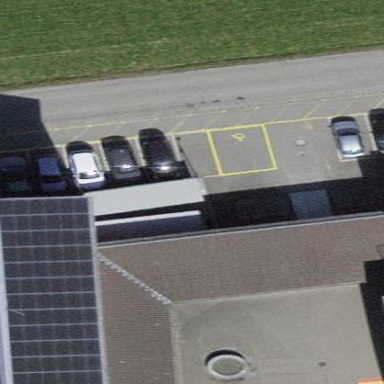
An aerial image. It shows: View of roof of building.